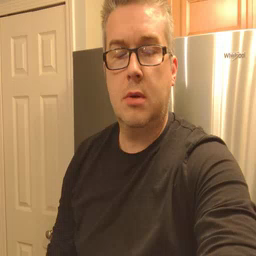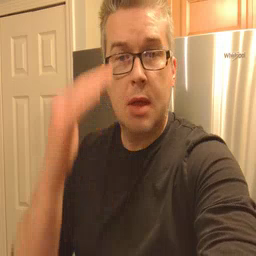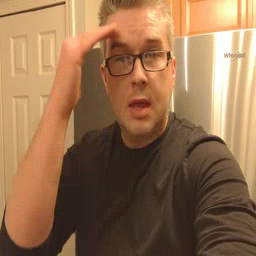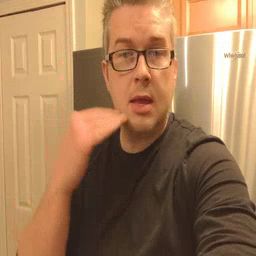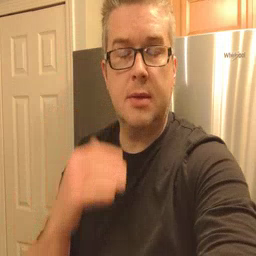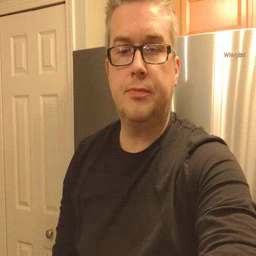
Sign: head